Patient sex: M
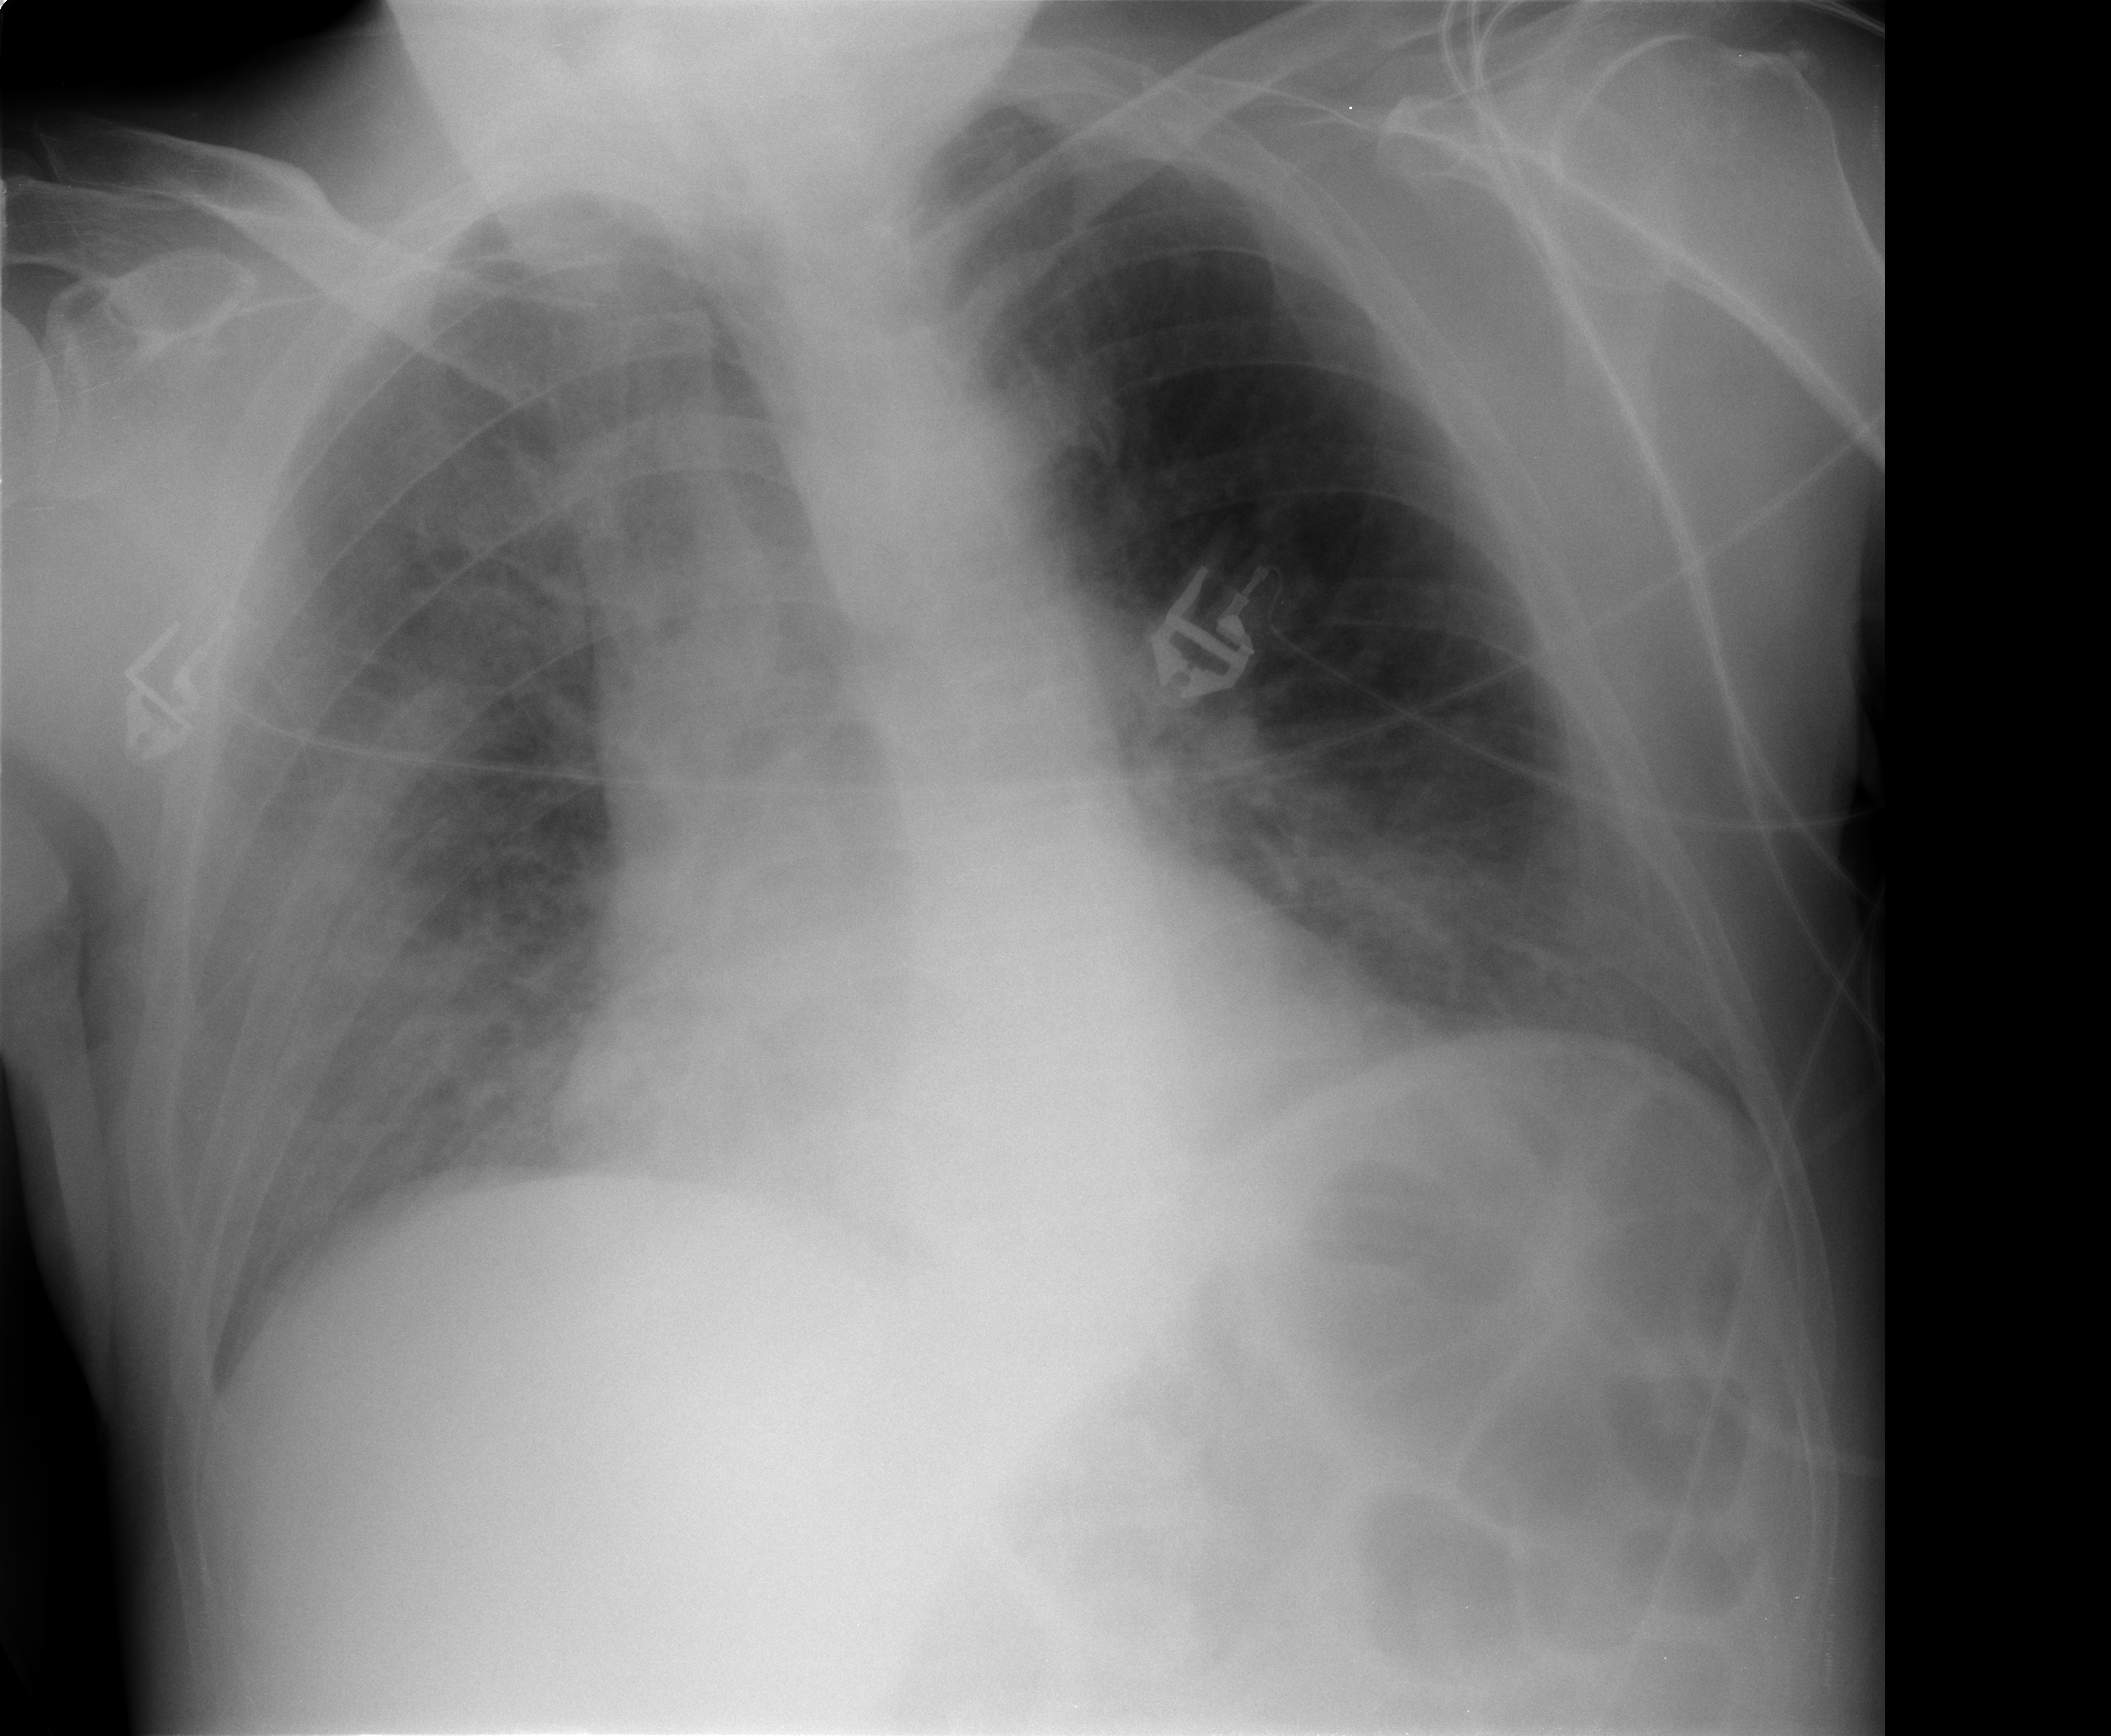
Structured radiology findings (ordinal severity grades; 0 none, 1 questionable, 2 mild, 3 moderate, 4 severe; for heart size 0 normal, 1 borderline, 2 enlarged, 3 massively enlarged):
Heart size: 0
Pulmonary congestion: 0
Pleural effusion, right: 2
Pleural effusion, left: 0
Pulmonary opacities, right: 2
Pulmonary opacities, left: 0
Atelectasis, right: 0
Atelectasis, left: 2